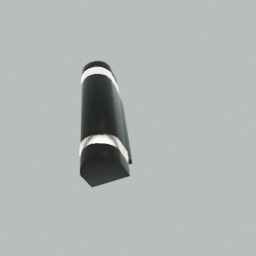
Label: lighting